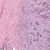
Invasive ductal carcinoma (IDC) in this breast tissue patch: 1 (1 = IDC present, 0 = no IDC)